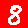
Digit: 8